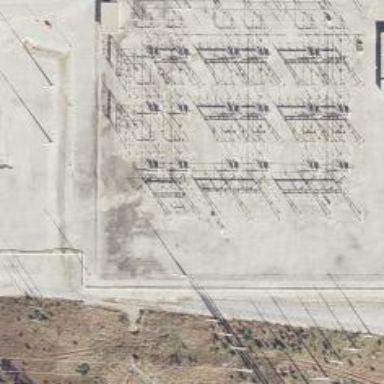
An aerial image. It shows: Switch used for power control.